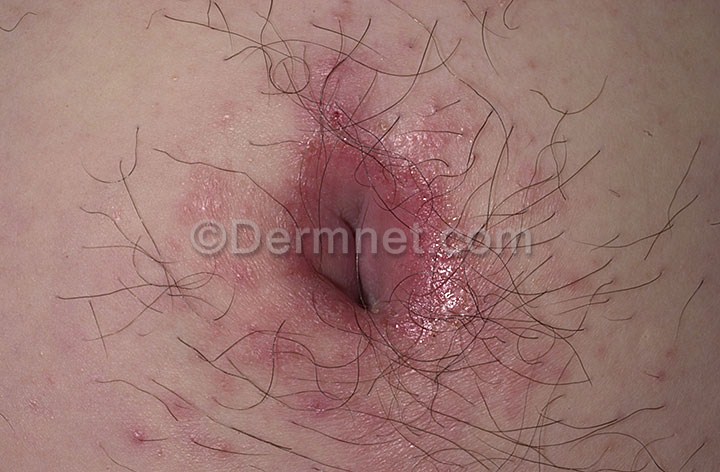
Disease: Psoriasis pictures Lichen Planus and related diseases